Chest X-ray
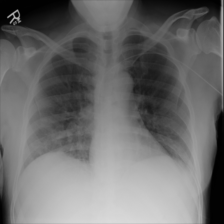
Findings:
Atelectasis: positive
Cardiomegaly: negative
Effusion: negative
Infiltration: positive
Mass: negative
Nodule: negative
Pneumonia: negative
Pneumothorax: negative
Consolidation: negative
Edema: negative
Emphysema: negative
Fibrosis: negative
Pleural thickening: negative
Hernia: negative